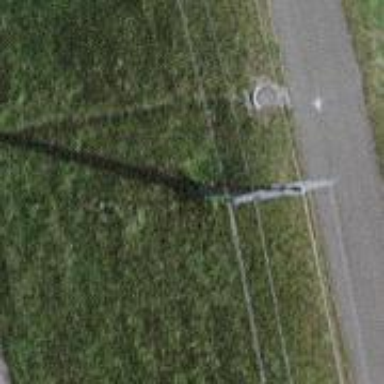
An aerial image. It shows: Power pole.